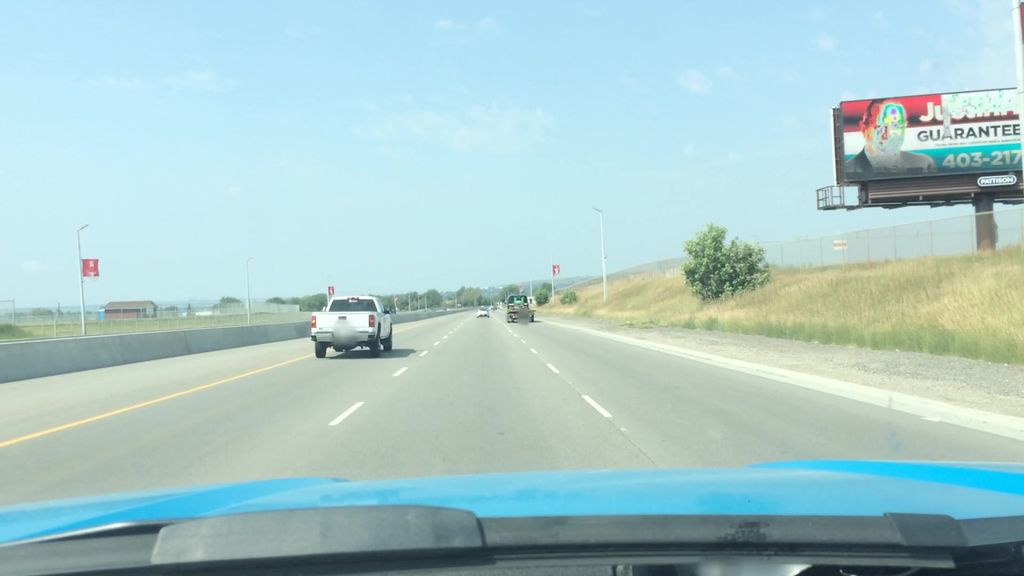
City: calgary